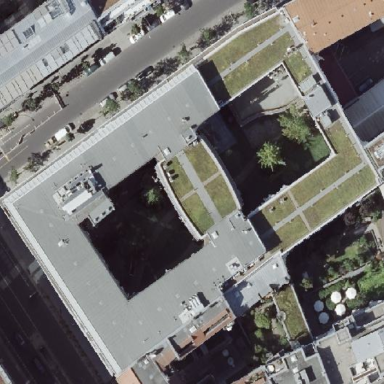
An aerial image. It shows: Building with flat grass-covered roof.